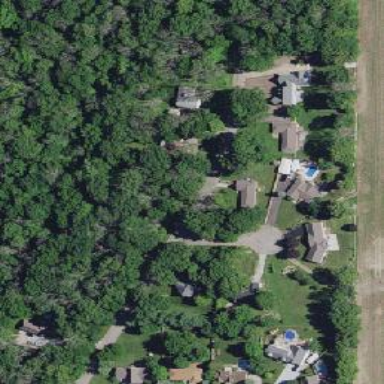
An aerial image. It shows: Driveway.